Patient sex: M
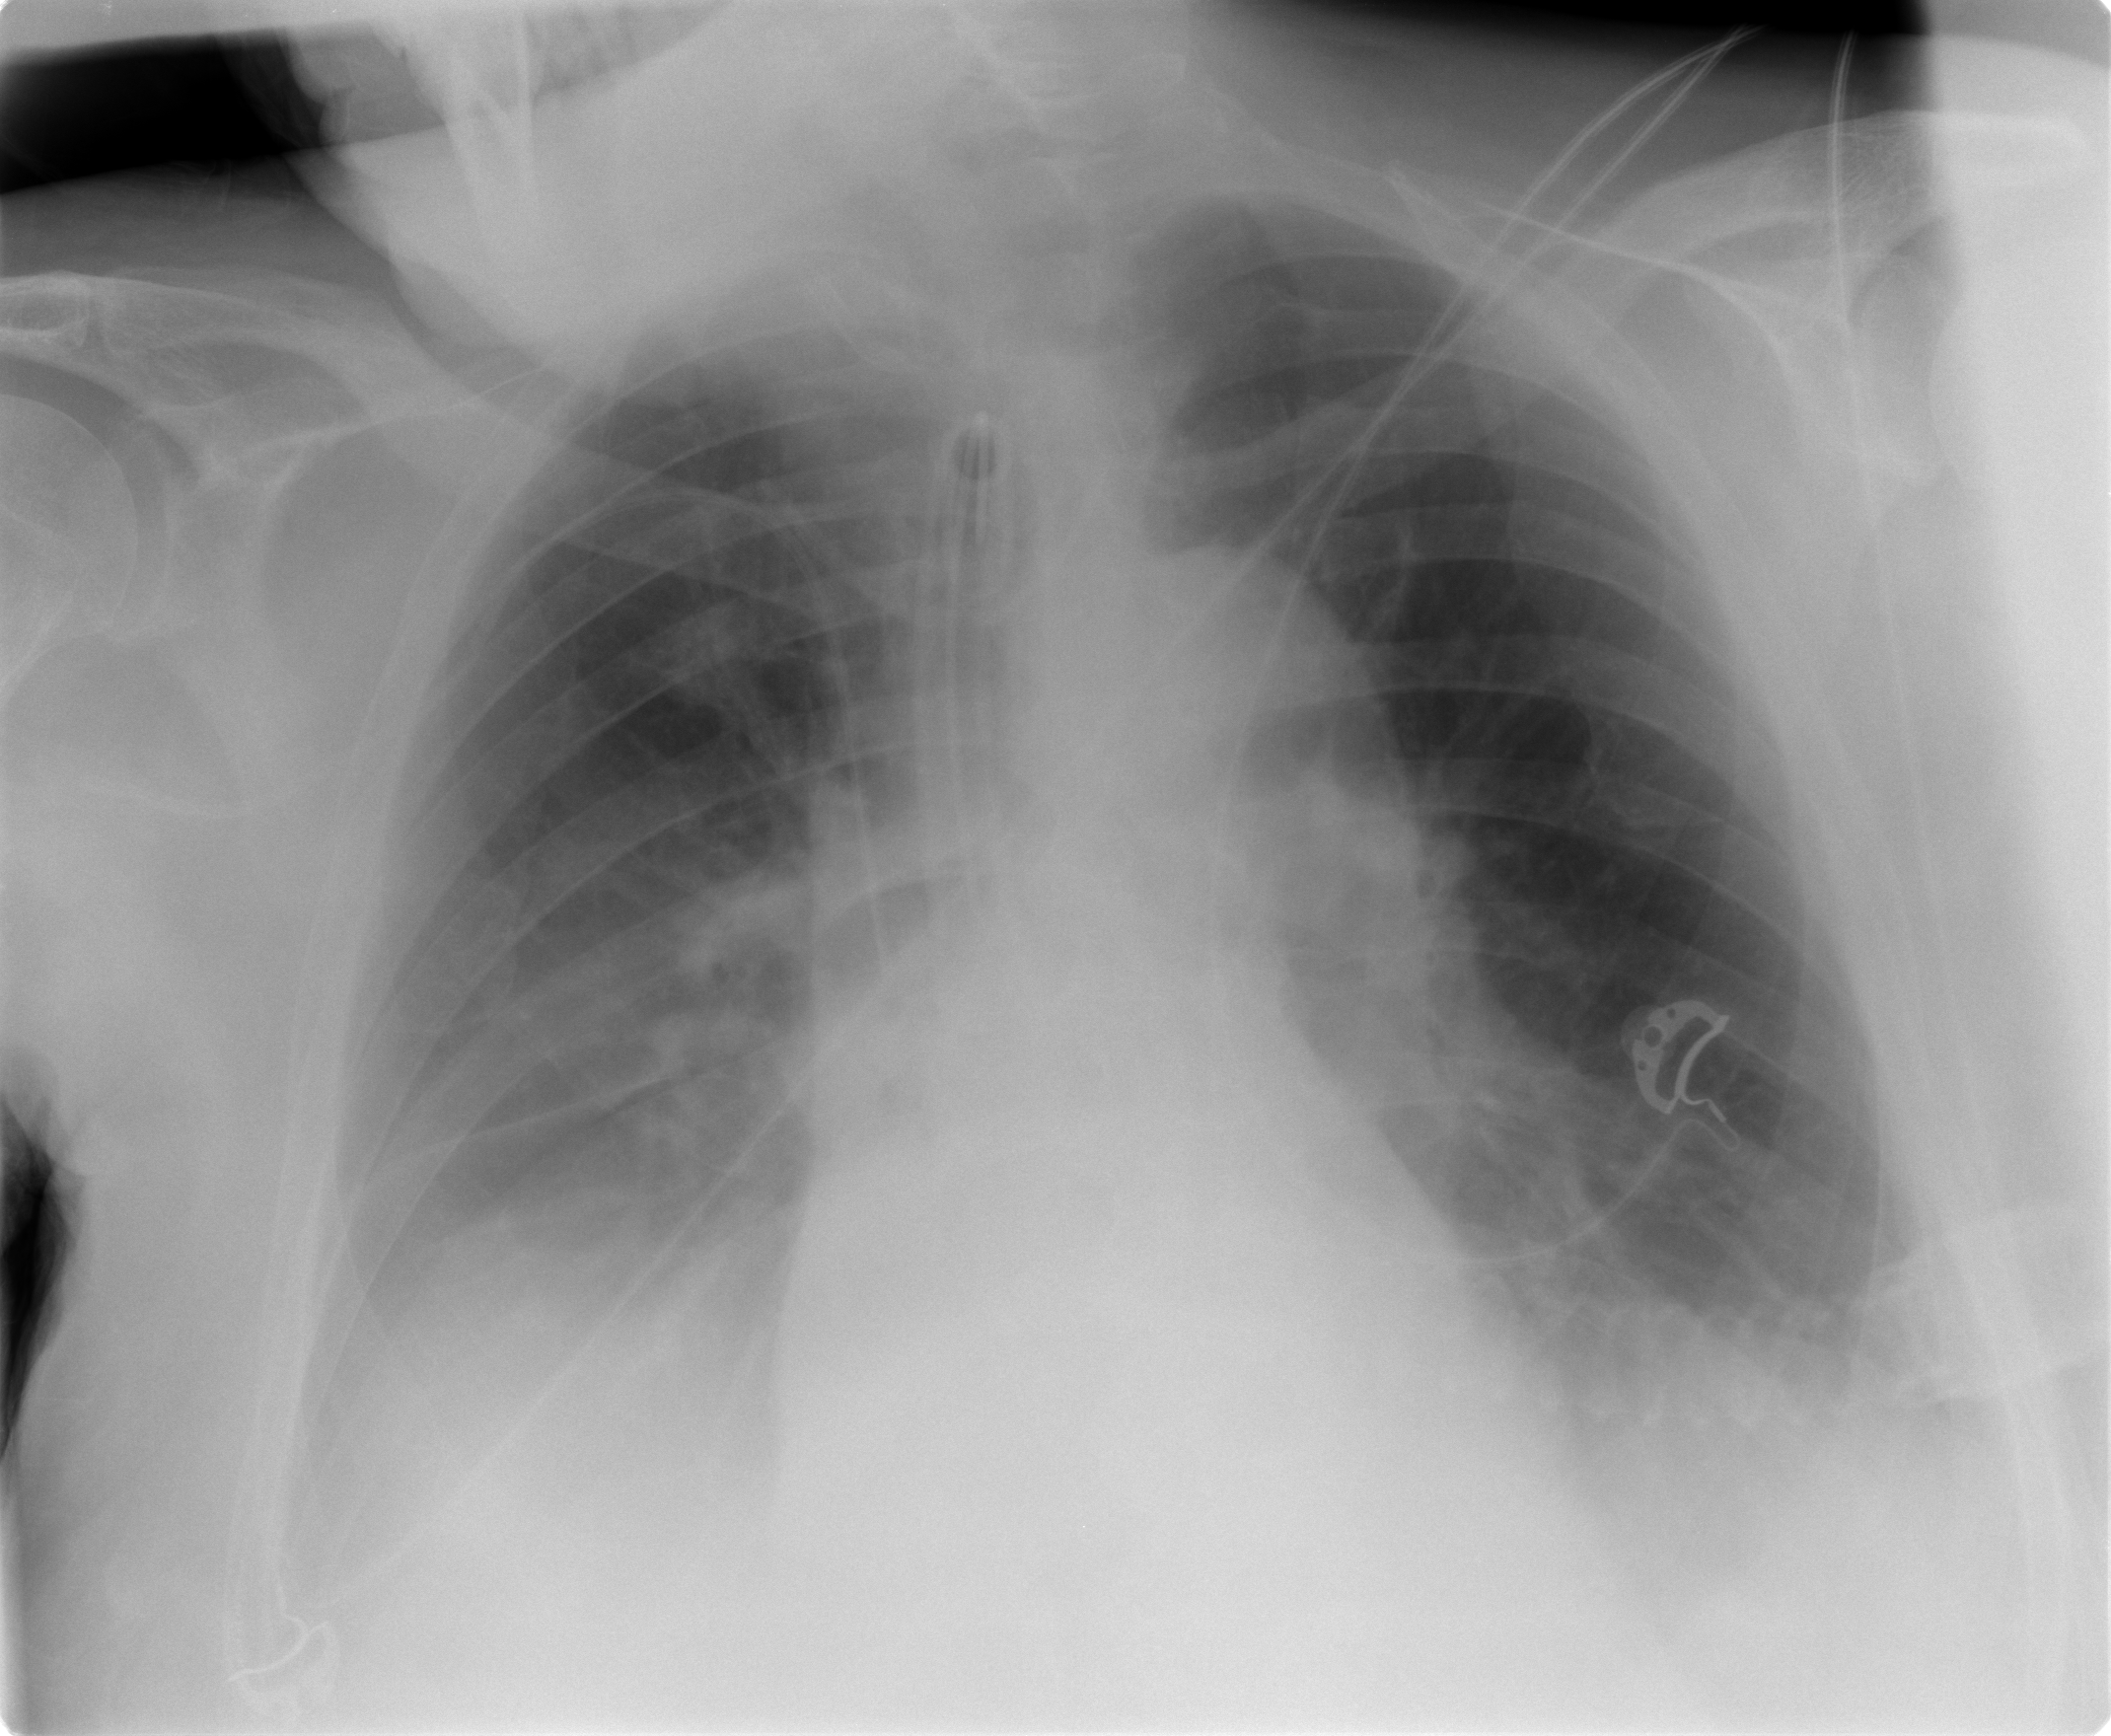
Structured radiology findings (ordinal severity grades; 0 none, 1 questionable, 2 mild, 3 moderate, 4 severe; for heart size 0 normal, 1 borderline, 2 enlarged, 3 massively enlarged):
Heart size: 0
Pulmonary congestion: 0
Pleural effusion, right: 3
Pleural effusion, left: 2
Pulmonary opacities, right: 1
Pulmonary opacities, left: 0
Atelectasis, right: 3
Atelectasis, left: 2